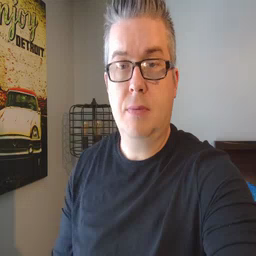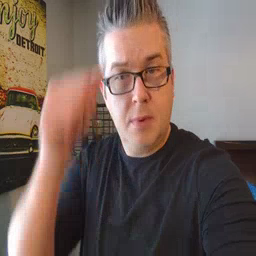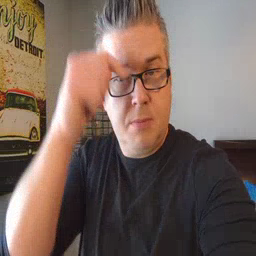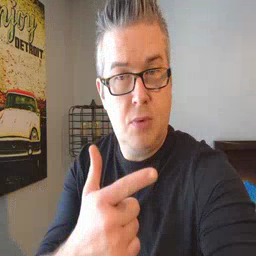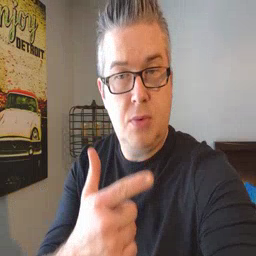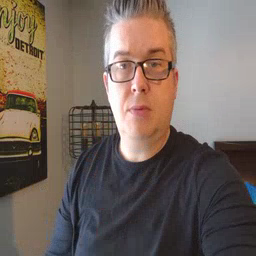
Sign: brother